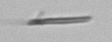
Label: fiber